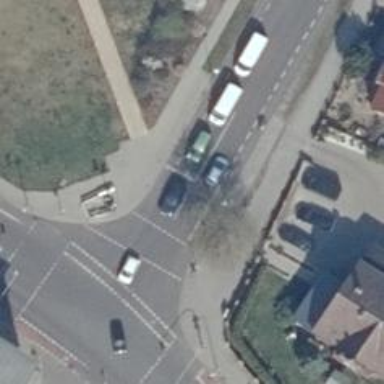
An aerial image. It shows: Road crossing with traffic signals.